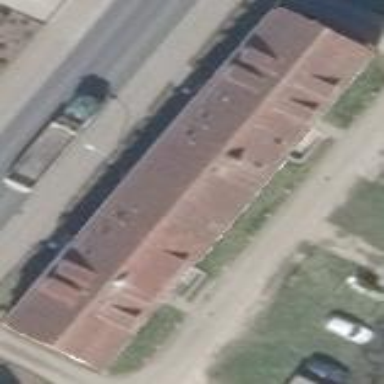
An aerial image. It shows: Gabled roof apartments building.